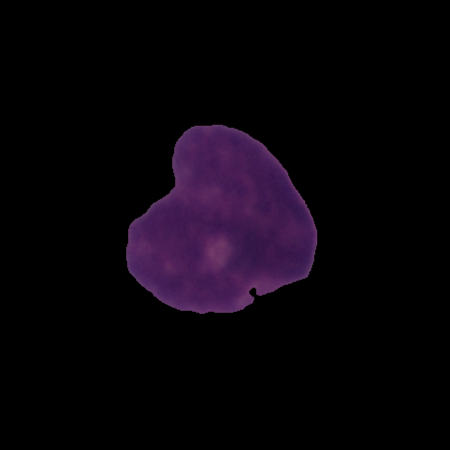
Label: cancer